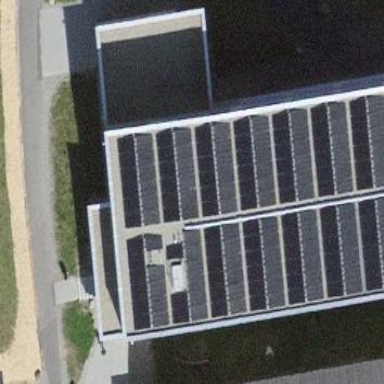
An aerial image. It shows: Solar power generator.